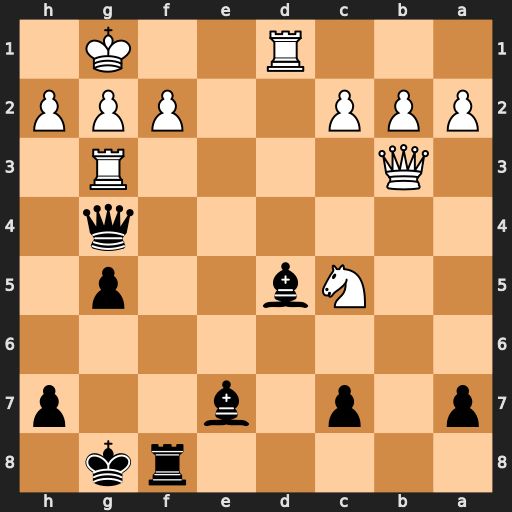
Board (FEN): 5rk1/p1p1b2p/8/2Nb2p1/6q1/1Q4R1/PPP2PPP/3R2K1
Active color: b
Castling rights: -
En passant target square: -
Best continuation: Qxd1#